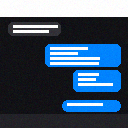
Screen state: on